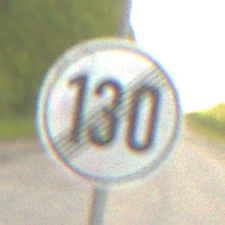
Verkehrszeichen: EndeGeschwindigkeit130
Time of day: SunriseSunset
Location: Outdoor (RoadRail)
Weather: Clear
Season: NotSpecified
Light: Natural